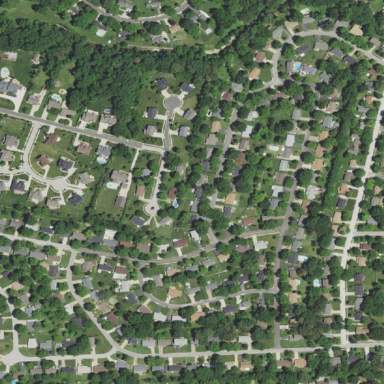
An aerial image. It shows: This residential area consists of single-family homes.